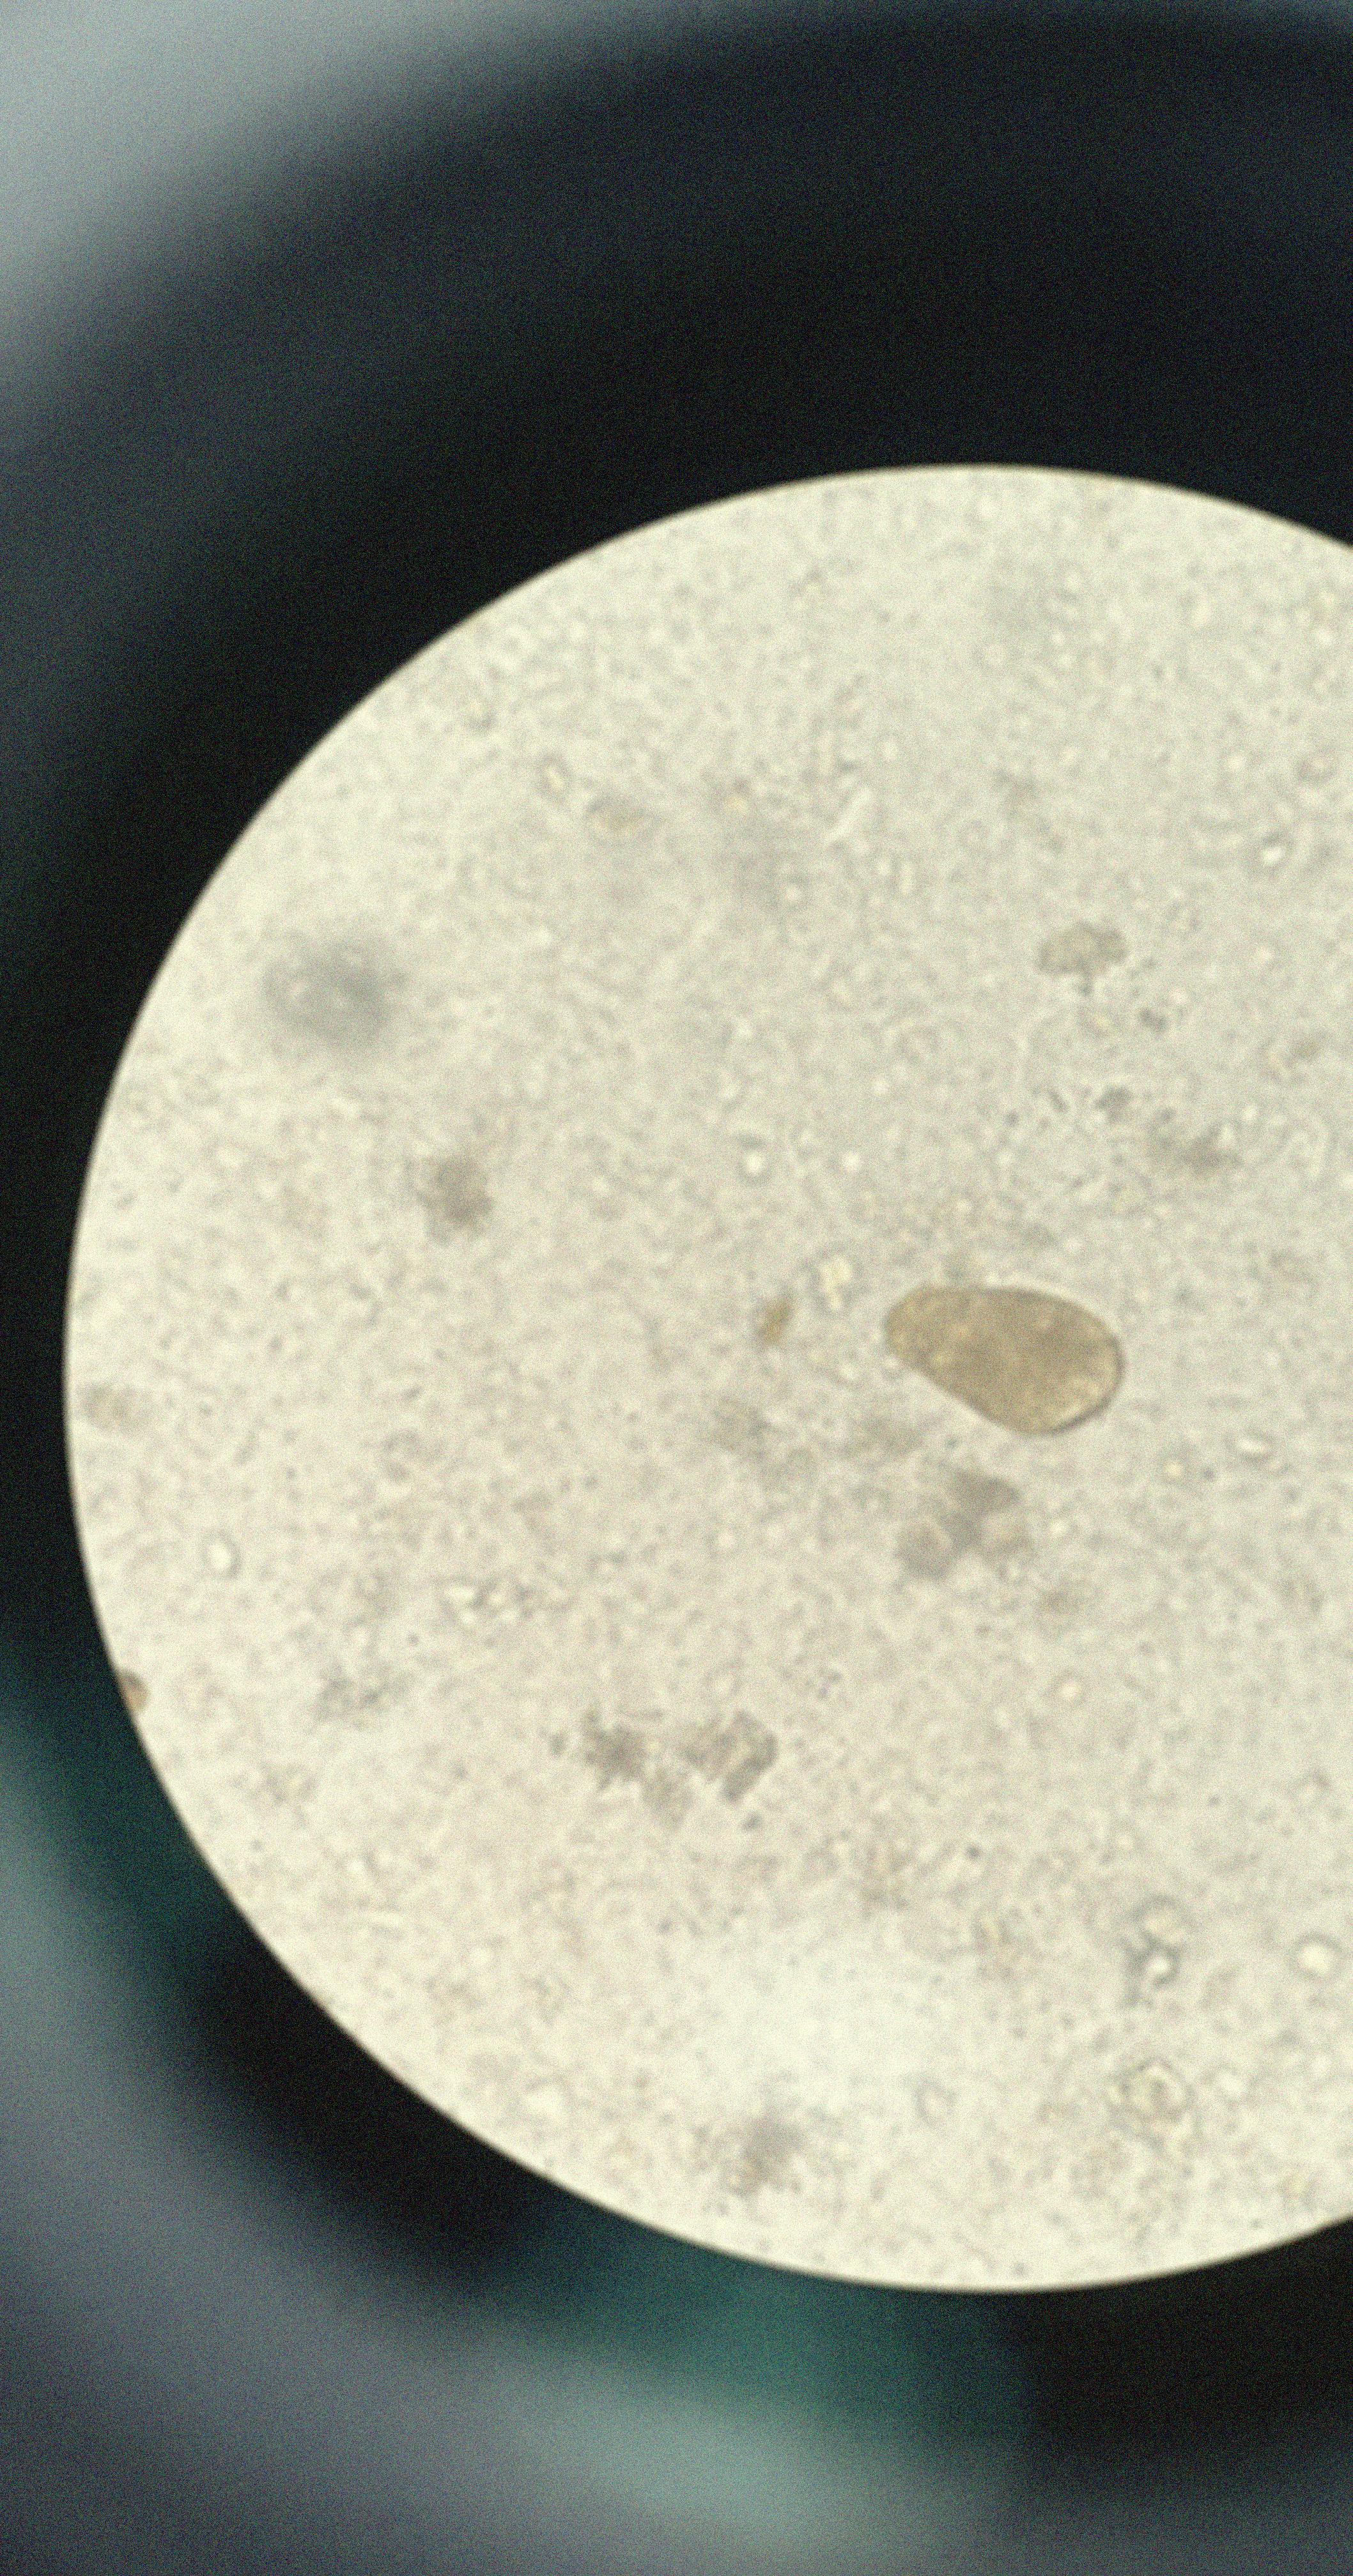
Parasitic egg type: Paragonimus spp